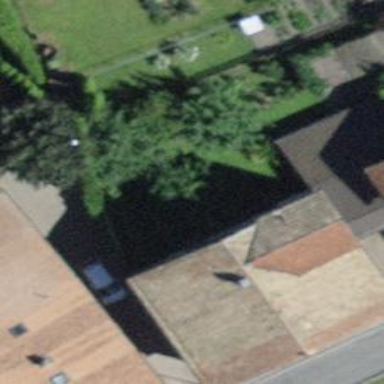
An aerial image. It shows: Residential building.